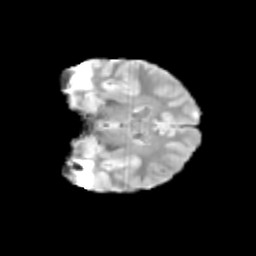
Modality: T2w
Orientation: coronal
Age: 11
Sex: male
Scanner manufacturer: siemens
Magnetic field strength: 3 T
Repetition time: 3.8 s
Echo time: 0.07 s